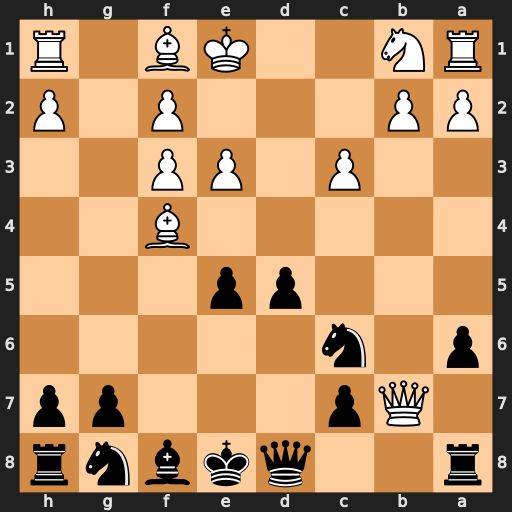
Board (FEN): r2qkbnr/1Qp3pp/p1n5/3pp3/5B2/2P1PP2/PP3P1P/RN2KB1R
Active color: b
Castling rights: KQkq
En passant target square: -
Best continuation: Na5 Qxa8 Qxa8